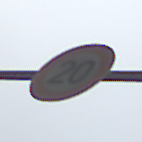
Verkehrszeichen: Geschwindigkeit20
Umgebung: Roofed, Beach
Tageszeit: Midday
Wetter: Overcast
Licht: Natural
Jahreszeit: NotSpecified
Kontrast: LowContrast